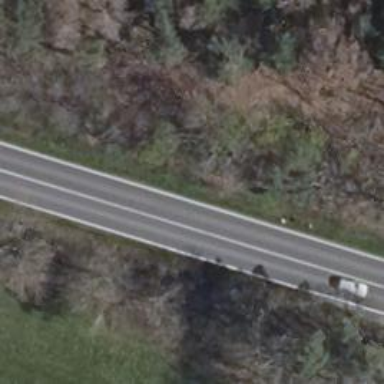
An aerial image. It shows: Asphalt road classified as primary highway.